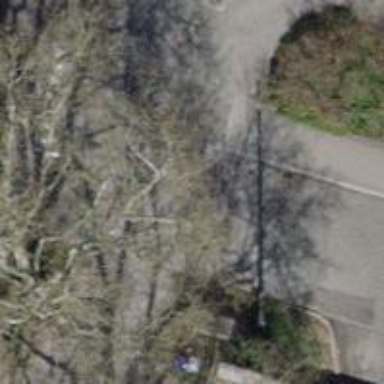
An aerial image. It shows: Bollard.